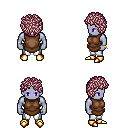
a pixel art fantasy rpg character, male body template, dark elf, purple skin, brown tunic, white pants, white blonde curly afro hairstyle, bracelets, gold boots, four views (front, back, left, right), 2x2 character sprite sheet, small pixel art, hard edges, no anti-aliasing